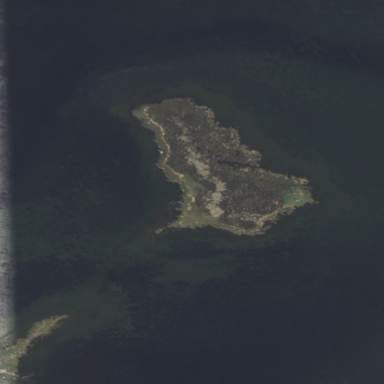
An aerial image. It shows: Islet.